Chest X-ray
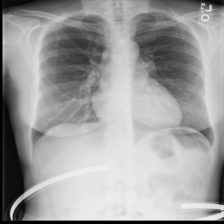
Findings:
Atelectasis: negative
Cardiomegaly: negative
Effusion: negative
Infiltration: negative
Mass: negative
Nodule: negative
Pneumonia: negative
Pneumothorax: negative
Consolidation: negative
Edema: negative
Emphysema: negative
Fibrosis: negative
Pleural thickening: negative
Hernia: negative